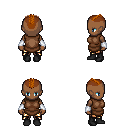
a pixel art fantasy rpg character, female body template, human, dark skin, brown tunic, gold greaves, brunette short mohawk hairstyle, white cloth bracers, black shoes, four views (front, back, left, right), 2x2 character sprite sheet, small pixel art, hard edges, no anti-aliasing